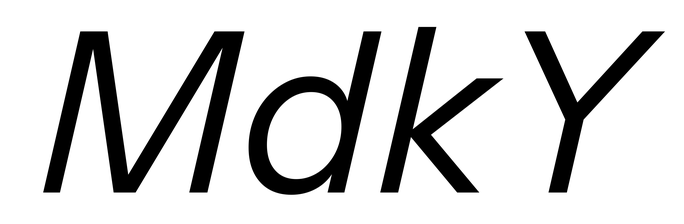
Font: InstrumentSans-Italic_Italic